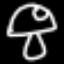
Label: mushroom